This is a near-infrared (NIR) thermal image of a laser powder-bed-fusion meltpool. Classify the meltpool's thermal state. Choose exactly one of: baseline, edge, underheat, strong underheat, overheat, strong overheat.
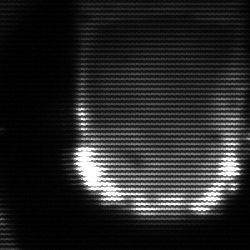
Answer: baseline